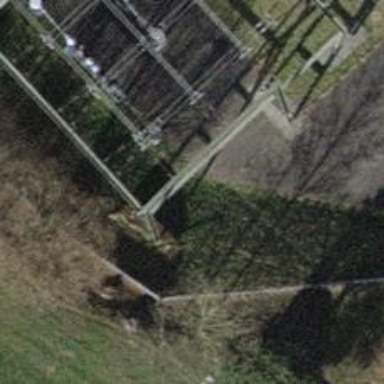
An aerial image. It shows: Insulator used in power systems.